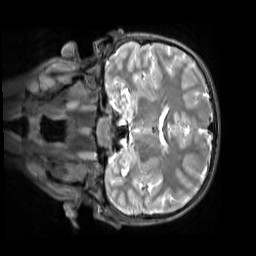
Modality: T2w
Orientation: coronal
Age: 11
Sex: male
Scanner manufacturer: siemens
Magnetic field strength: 3 T
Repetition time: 3.2 s
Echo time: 0.408 s